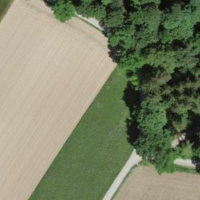
EUNIS habitat code: 25
Species observed at this site:
Euphorbia cyparissias
Veronica chamaedrys